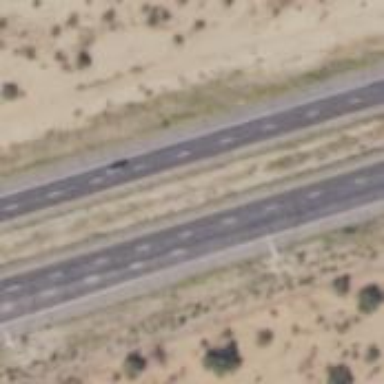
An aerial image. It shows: Asphalt trunk highway which is also expressway.